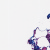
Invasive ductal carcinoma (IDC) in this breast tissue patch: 0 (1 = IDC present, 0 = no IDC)